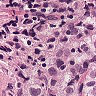
Metastatic tissue present: yes